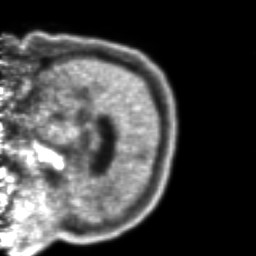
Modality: PET
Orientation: sagittal
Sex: male
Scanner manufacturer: ge